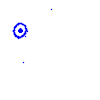
Particle: electron